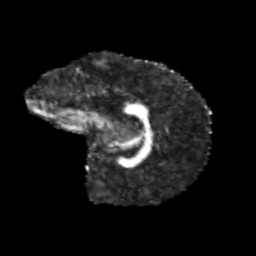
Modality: FA
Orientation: sagittal
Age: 9
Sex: female
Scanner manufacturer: siemens
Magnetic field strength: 3 T
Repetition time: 3.8 s
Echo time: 0.07 s